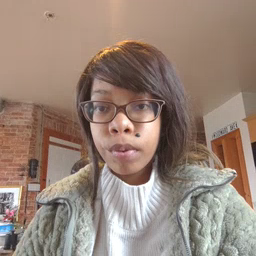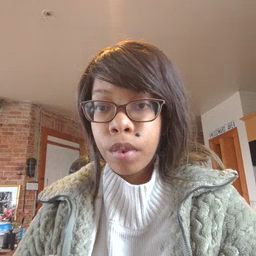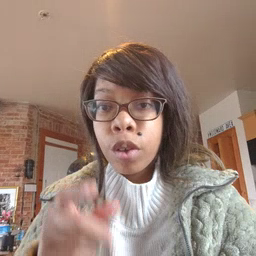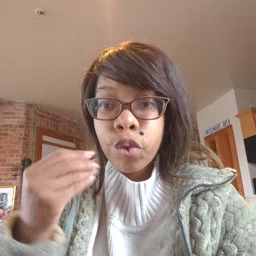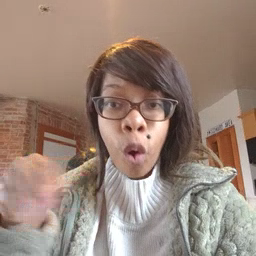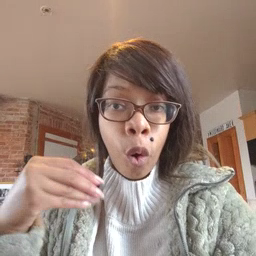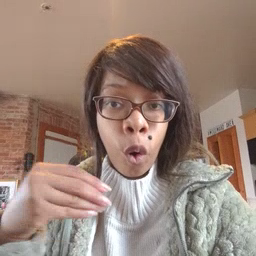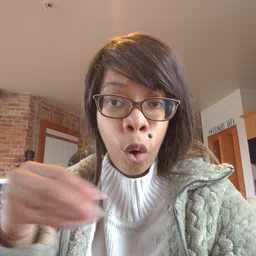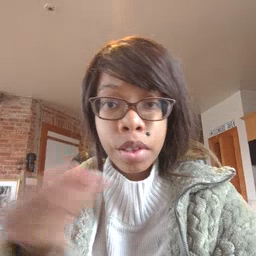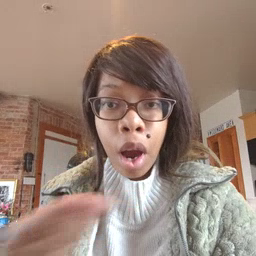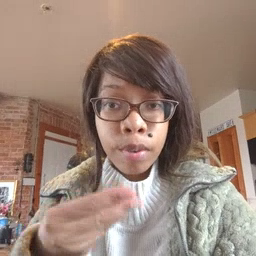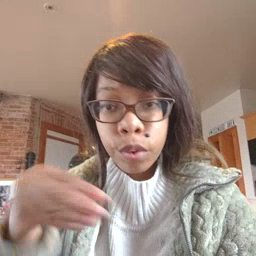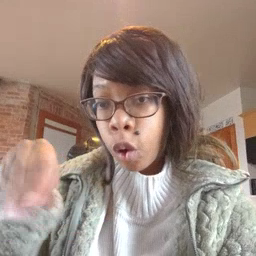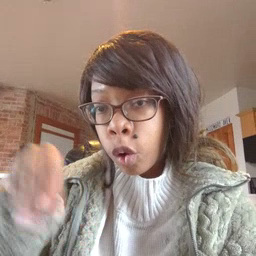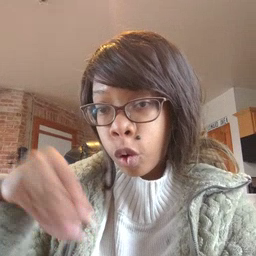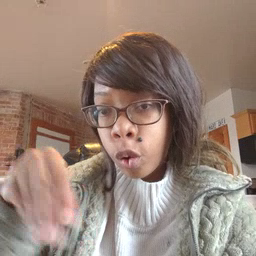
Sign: store